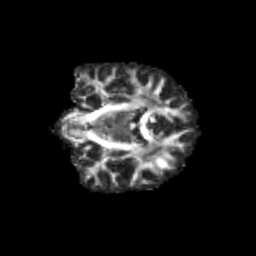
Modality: FA
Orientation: coronal
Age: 13
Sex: female
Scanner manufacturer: siemens
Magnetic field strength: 3 T
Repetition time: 3.8 s
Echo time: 0.07 s